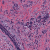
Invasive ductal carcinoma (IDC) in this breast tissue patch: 0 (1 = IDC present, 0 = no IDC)